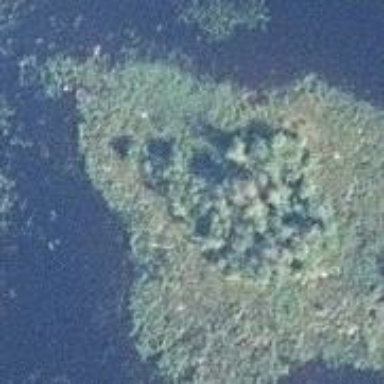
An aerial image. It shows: Islet.